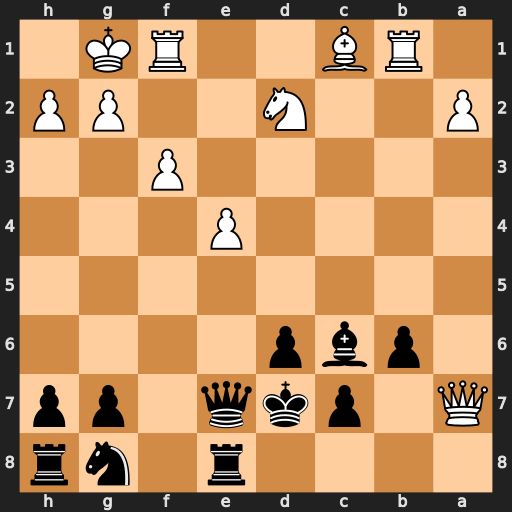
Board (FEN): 4r1nr/Q1pkq1pp/1pbp4/8/4P3/5P2/P2N2PP/1RB2RK1
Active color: b
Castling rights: -
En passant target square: -
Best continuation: Ra8 Qxa8 Bxa8